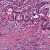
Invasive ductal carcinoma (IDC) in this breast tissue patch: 1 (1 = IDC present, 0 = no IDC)